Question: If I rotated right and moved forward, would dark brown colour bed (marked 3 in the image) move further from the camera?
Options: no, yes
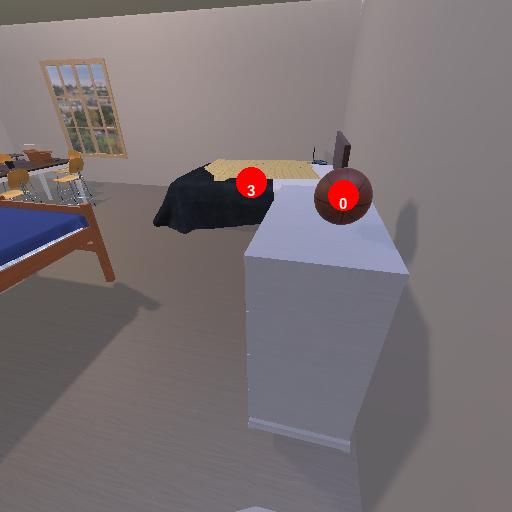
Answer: no